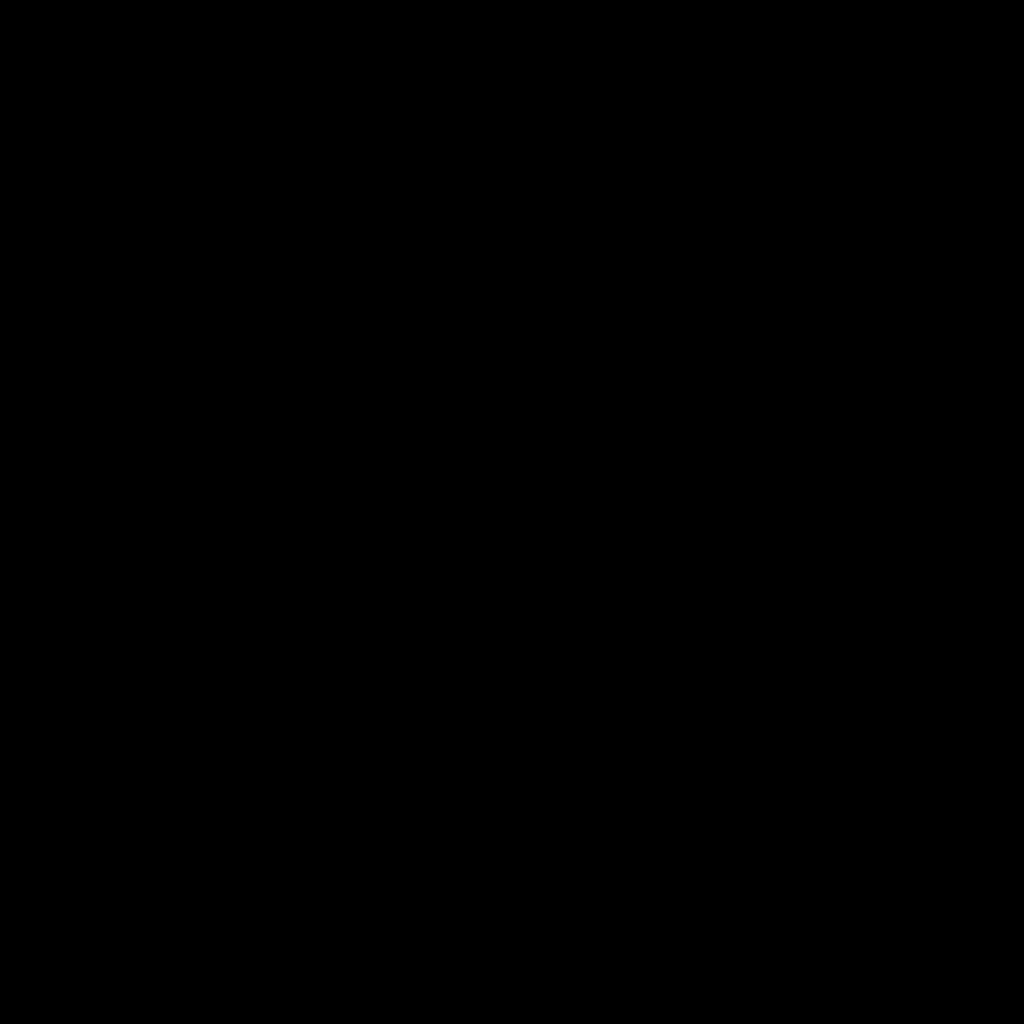
Texture map type: Metalness